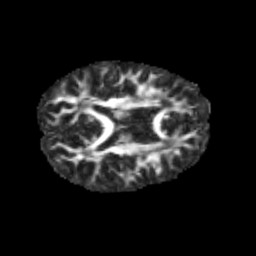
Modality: FA
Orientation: axial
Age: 11
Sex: female
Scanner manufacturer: siemens
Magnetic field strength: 3 T
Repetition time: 3.8 s
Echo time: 0.07 s